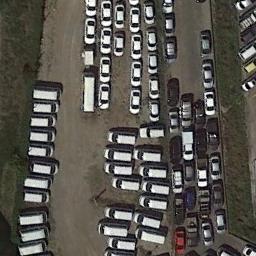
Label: parking_lot